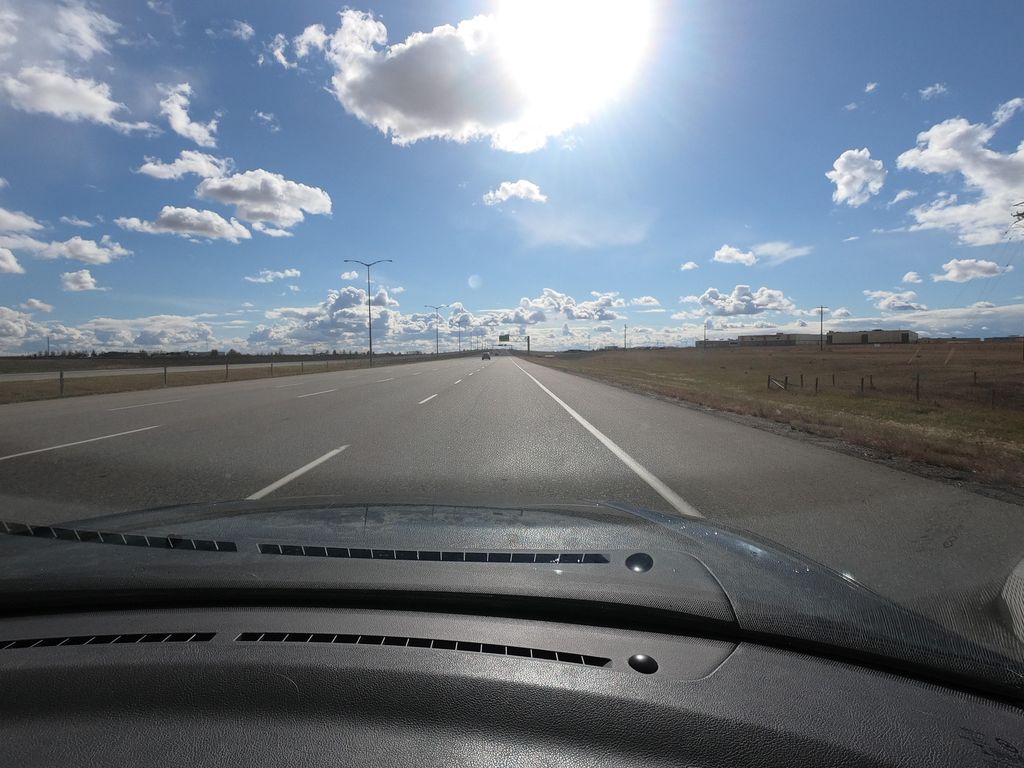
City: calgary